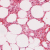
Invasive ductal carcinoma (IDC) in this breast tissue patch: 0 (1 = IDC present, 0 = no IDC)